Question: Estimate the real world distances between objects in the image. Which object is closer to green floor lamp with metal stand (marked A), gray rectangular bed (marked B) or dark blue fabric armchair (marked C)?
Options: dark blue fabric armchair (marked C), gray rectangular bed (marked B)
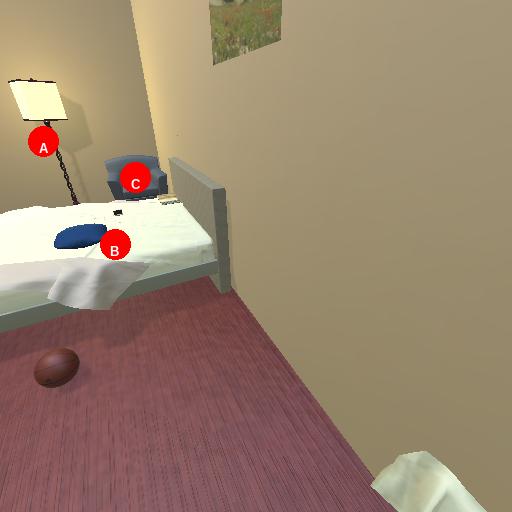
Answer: dark blue fabric armchair (marked C)